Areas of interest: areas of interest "Theater"
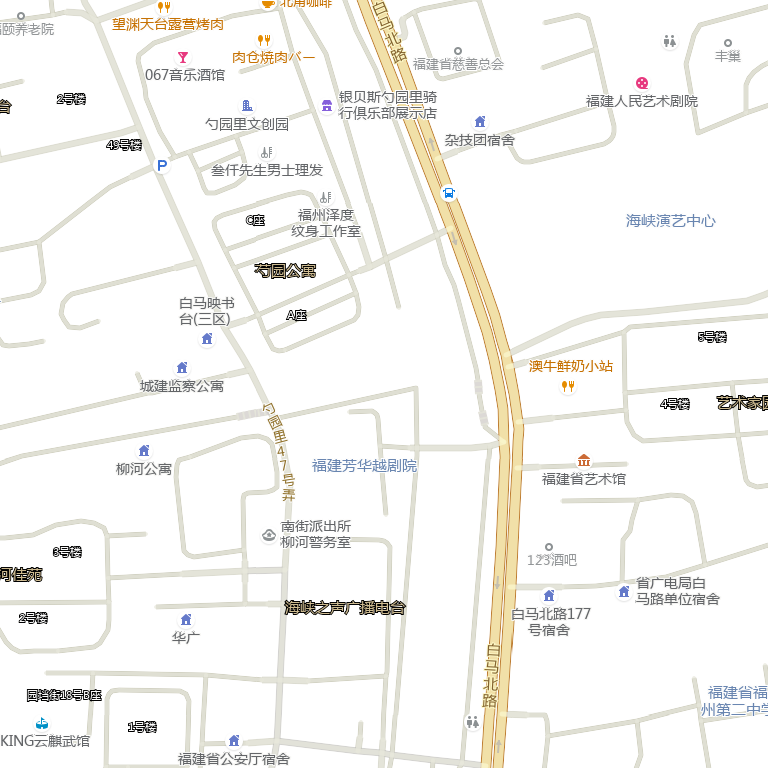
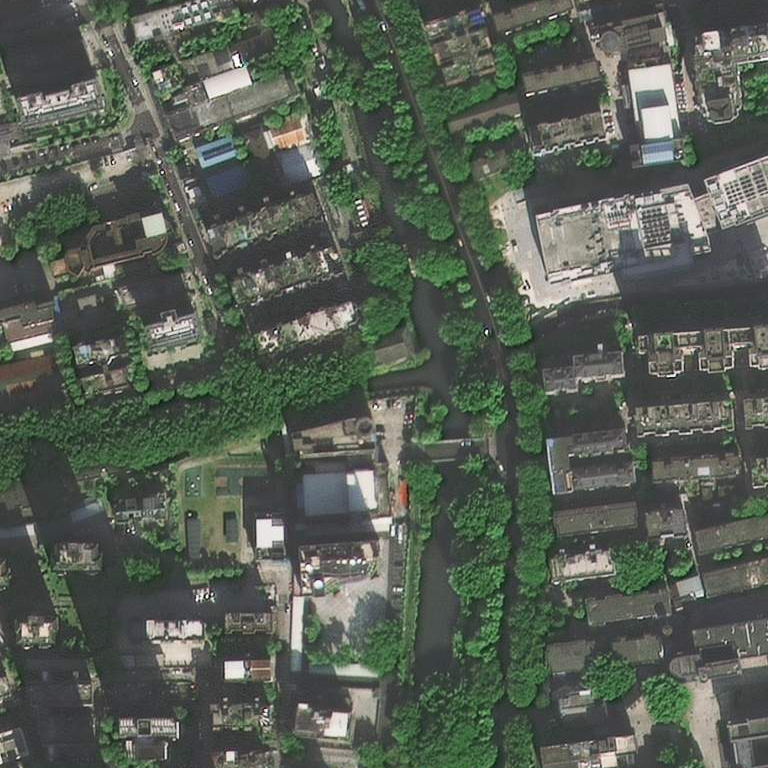